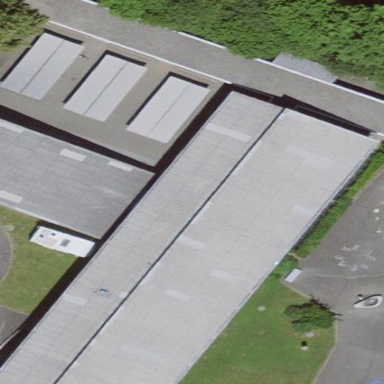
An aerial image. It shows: School building.